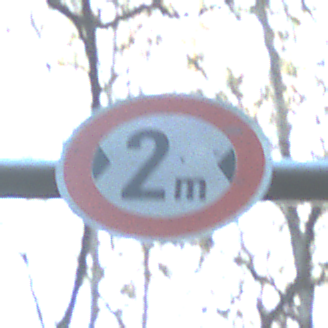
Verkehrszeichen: TatsaechlicheBreite2
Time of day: SunriseSunset
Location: Outdoor (Nature)
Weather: Clear
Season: Winter
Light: Natural